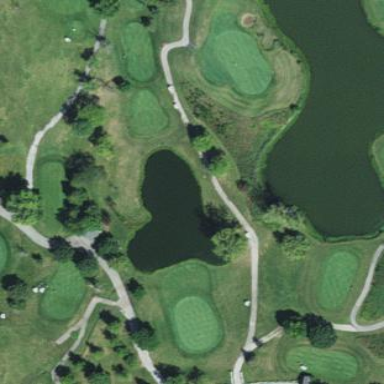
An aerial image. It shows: Water hazard in golf course. The hazard is natural water feature.